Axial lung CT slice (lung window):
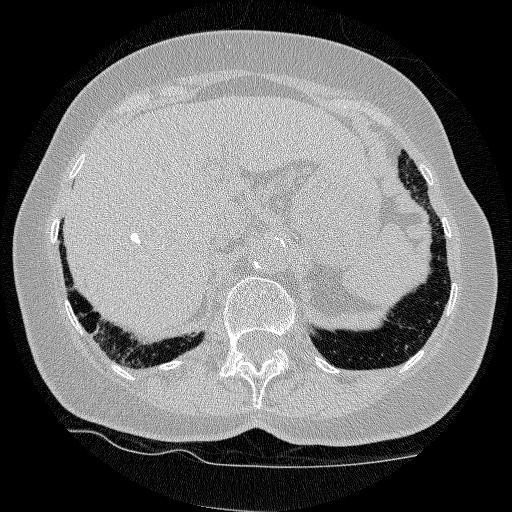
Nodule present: no